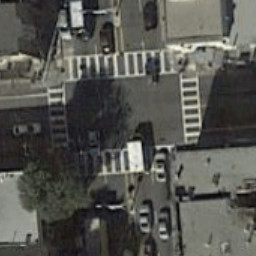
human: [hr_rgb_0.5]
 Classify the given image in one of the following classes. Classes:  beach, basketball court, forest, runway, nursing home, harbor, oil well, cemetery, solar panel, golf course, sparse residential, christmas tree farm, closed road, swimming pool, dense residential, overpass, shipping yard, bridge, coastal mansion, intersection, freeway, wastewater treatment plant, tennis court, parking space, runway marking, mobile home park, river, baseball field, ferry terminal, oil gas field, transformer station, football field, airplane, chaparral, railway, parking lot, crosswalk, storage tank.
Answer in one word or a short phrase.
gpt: crosswalk